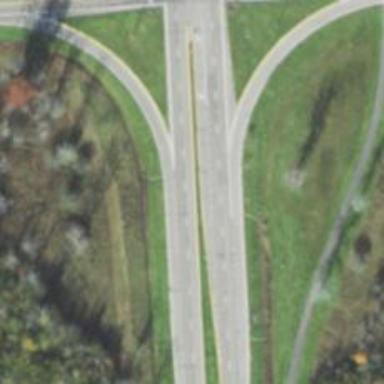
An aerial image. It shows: Secondary road with asphalt surface. This road is designated as expressway.